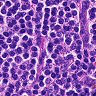
Metastatic tissue present: no